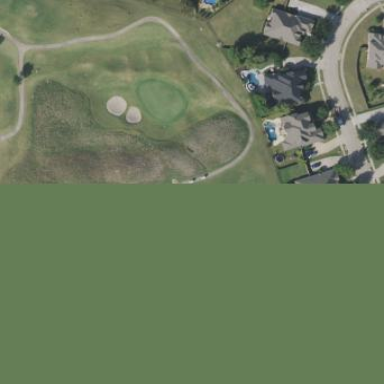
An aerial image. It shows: Rough area on grassy golf course.